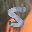
Label: 5